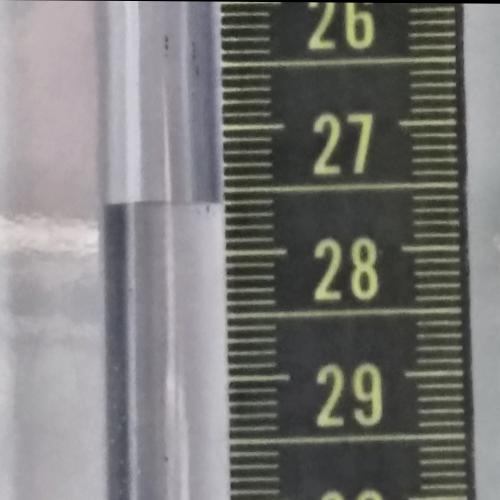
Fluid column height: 27.6 cm